Question: Determine whether the two graphs given in the figure are isomorphic. If you think they are isomorphic, answer 1; if you think they are not isomorphic, answer 0.
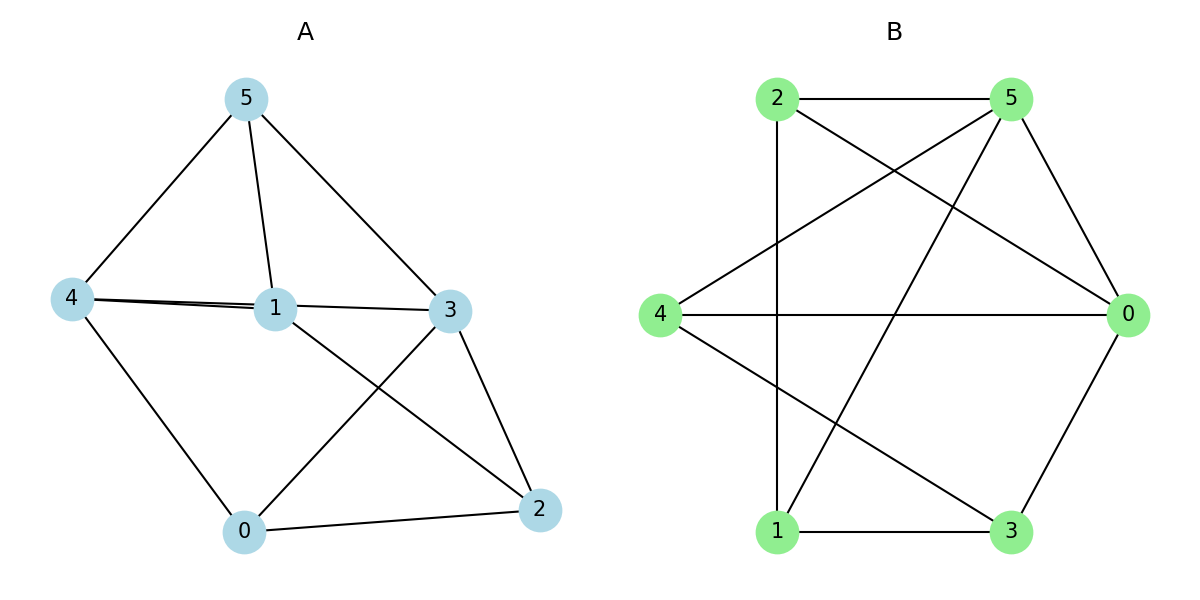
Answer: 1